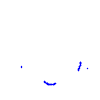
Particle: proton